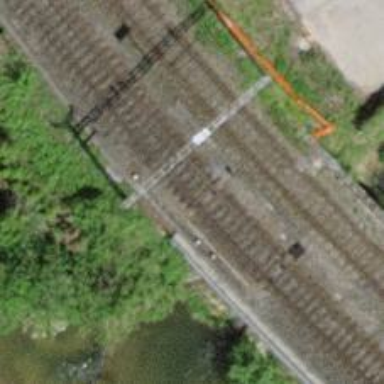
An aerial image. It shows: Railway bridge with electrified tracks and single rail.